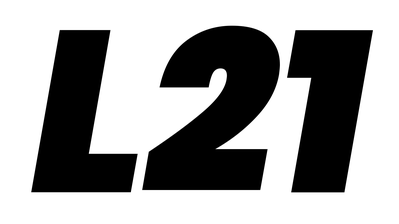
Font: Poppins-BlackItalic